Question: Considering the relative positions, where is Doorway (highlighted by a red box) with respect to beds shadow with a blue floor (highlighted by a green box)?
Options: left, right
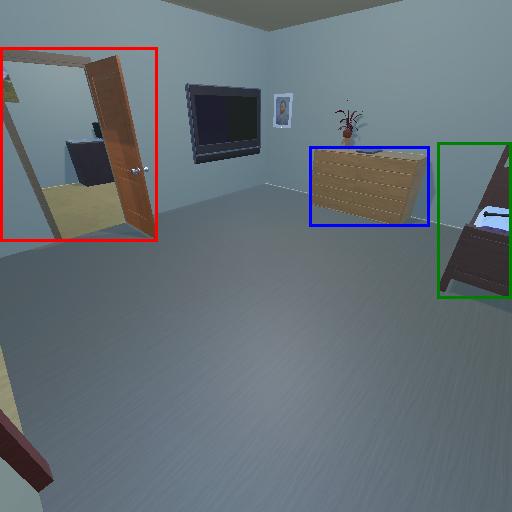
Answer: left